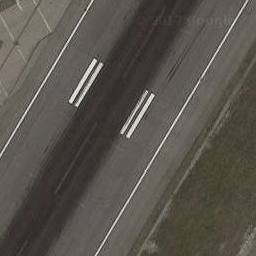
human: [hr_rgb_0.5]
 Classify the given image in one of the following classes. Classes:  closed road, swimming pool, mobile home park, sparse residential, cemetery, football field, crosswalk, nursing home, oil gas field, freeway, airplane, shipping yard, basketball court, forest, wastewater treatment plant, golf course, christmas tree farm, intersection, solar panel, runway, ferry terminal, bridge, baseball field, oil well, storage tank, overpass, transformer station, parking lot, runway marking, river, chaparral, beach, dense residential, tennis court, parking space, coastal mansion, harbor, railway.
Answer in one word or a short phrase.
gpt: runway